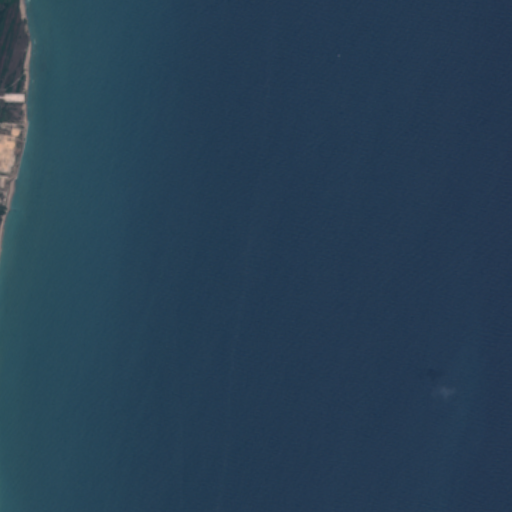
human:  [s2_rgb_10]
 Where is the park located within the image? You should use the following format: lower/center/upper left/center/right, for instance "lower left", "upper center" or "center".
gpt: The park is located in the upper left of the image.
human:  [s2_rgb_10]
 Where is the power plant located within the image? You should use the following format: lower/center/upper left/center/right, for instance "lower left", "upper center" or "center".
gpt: The power plant is located in the upper left of the image.
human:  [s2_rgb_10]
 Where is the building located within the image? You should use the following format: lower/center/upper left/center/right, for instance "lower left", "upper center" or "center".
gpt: The building is located in the upper left of the image.
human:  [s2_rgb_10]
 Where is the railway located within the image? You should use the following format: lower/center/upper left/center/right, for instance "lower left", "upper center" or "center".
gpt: The railway is located in the upper left of the image.
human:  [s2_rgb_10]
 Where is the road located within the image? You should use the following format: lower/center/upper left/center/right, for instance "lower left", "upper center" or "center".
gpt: The road is located in the upper left of the image.
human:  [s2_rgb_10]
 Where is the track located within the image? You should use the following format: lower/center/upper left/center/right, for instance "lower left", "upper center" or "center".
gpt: There is no track in the image.